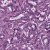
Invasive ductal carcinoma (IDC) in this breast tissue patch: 1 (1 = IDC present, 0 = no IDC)